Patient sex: F
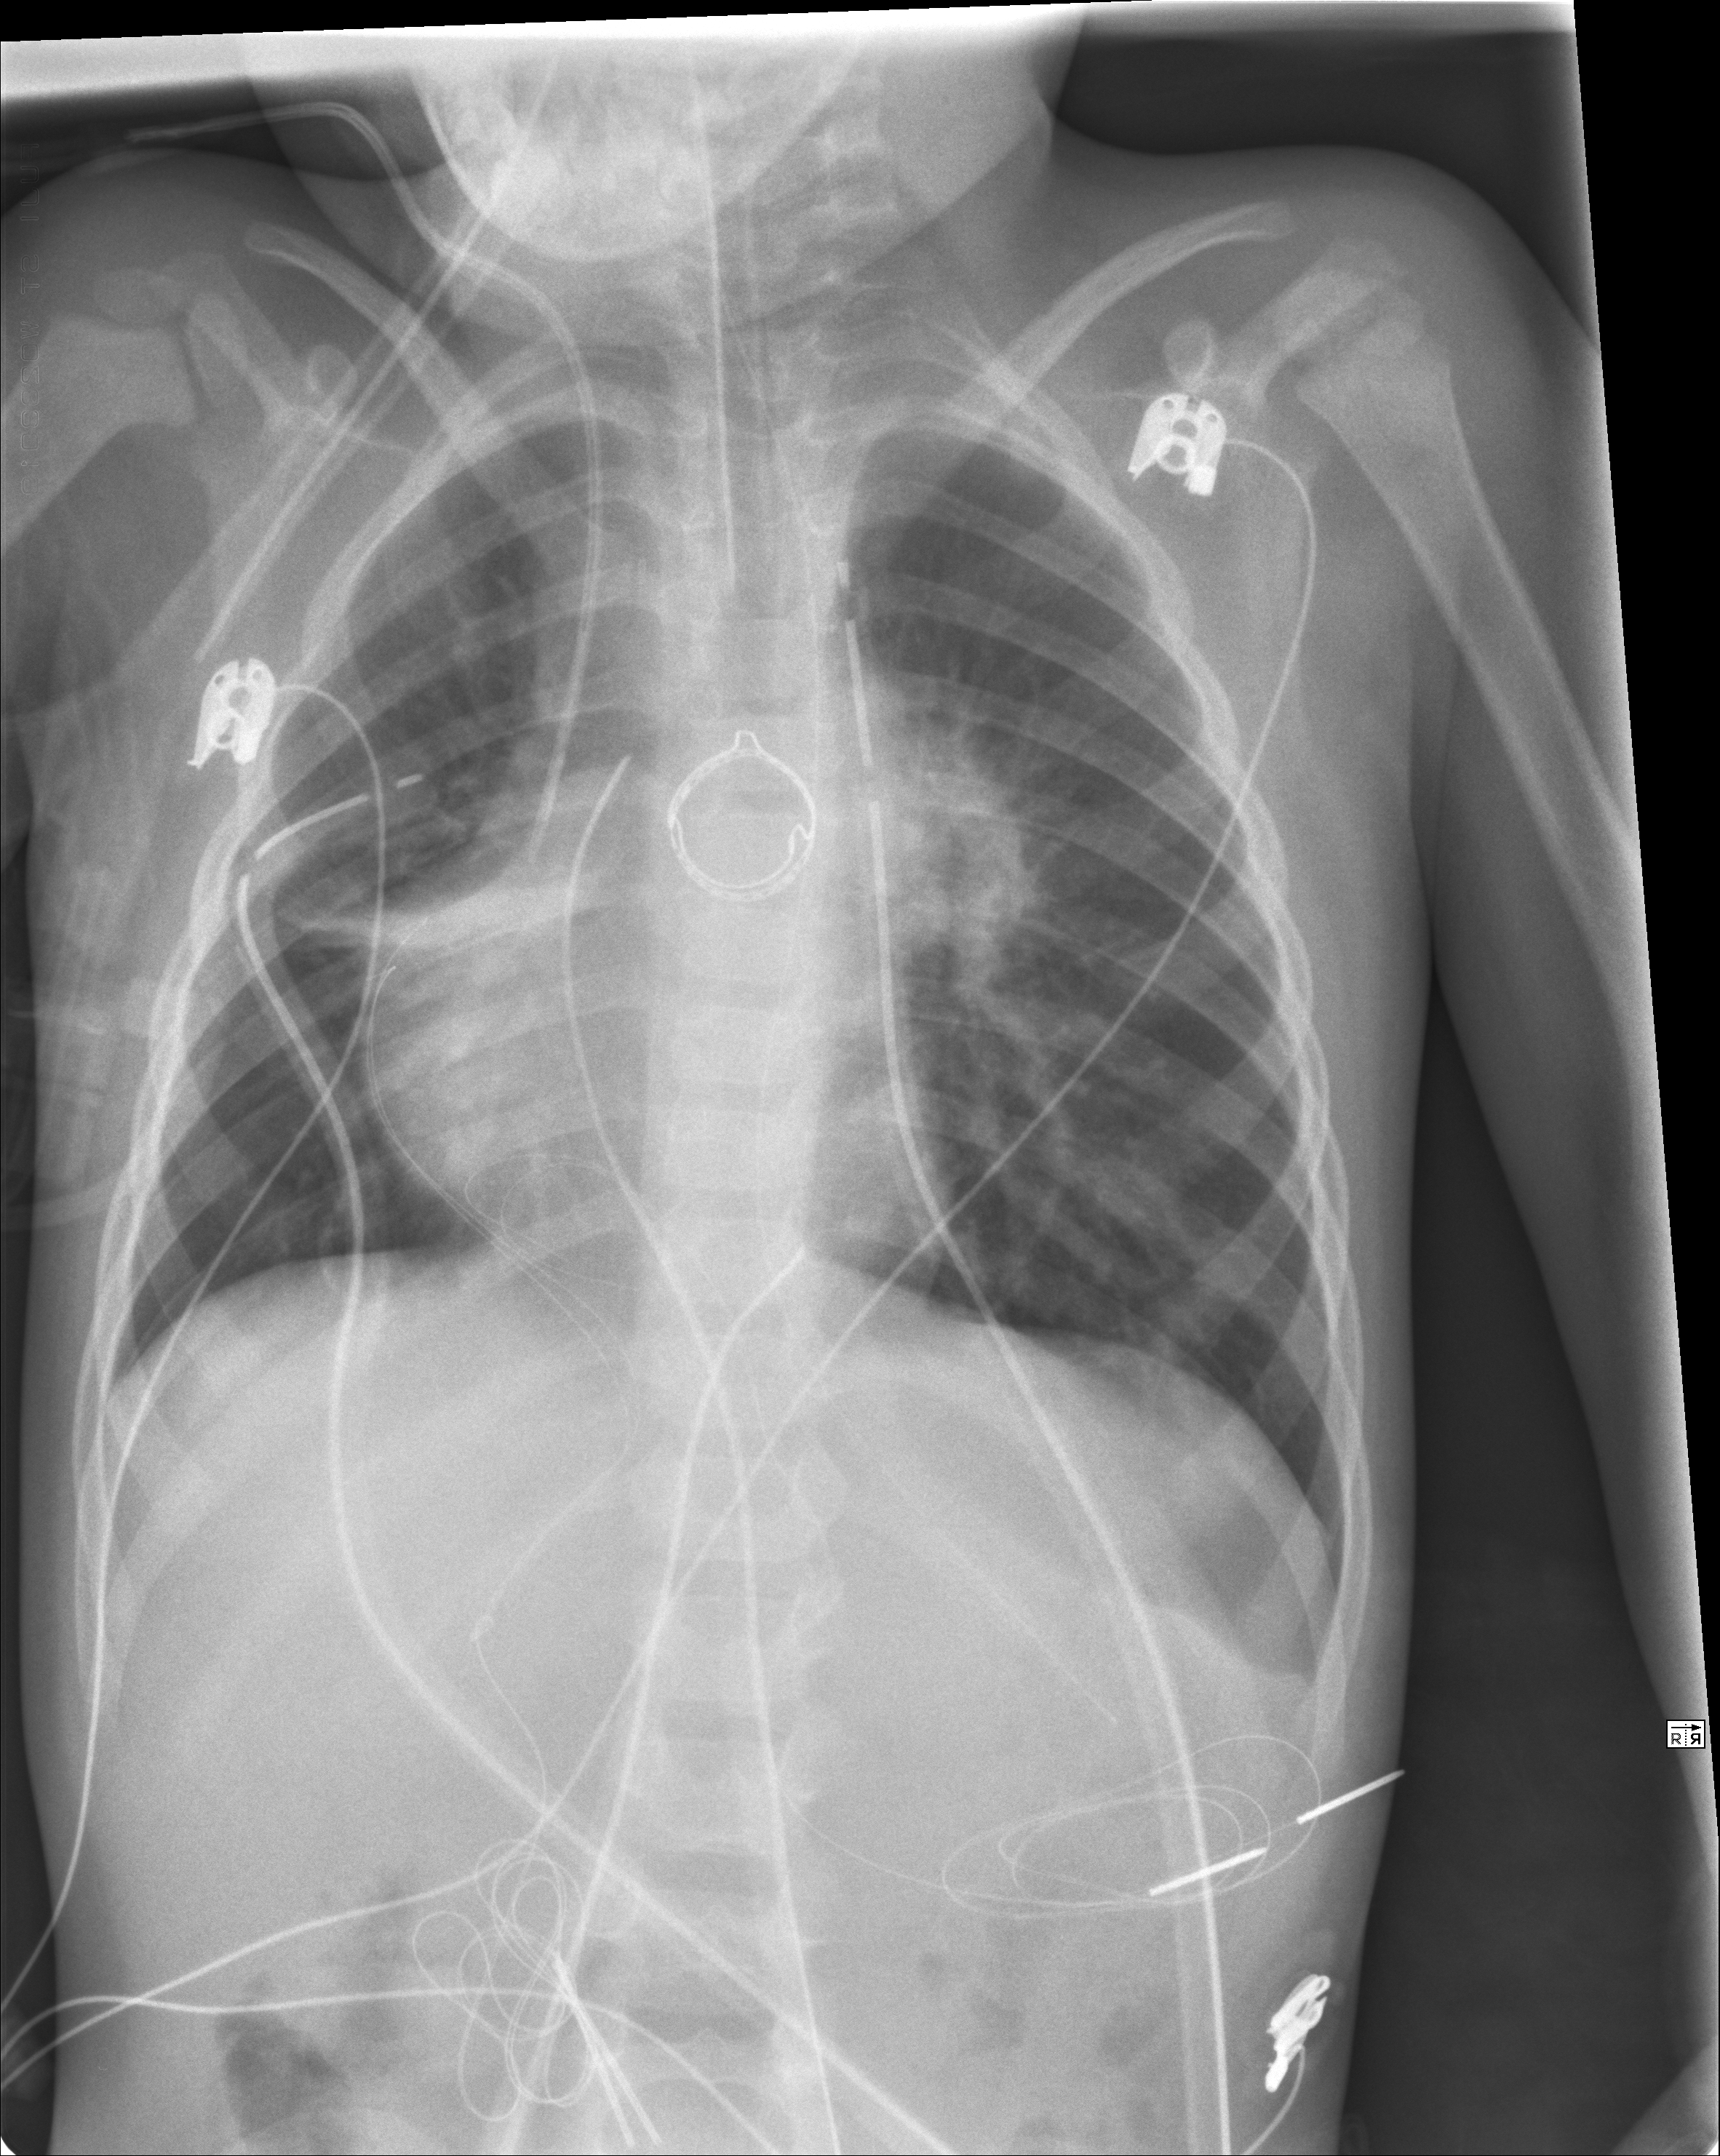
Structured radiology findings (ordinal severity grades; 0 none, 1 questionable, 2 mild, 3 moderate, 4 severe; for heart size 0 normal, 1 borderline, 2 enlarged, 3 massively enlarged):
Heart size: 2
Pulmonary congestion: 0
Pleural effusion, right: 0
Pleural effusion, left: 0
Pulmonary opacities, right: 0
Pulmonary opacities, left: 2
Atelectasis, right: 0
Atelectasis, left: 0